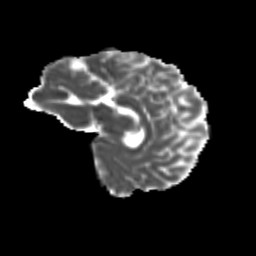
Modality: MD
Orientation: sagittal
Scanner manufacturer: siemens
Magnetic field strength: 3 T
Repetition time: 9.2 s
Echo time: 0.084 s